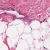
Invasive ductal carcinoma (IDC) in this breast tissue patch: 0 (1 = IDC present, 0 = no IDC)